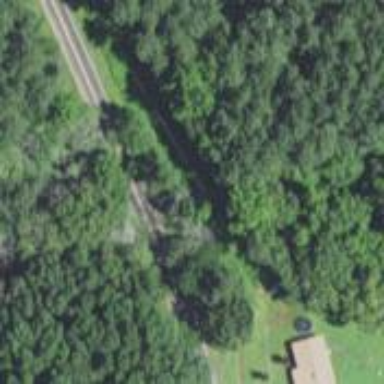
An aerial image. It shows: Culvert tunnel.